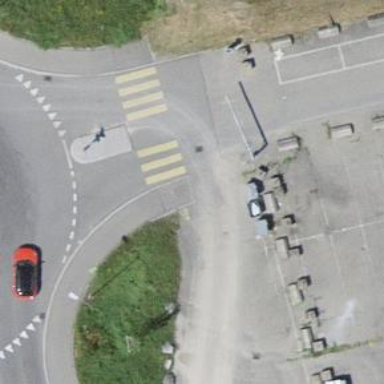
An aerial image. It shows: Marked road crossing with pedestrian island.